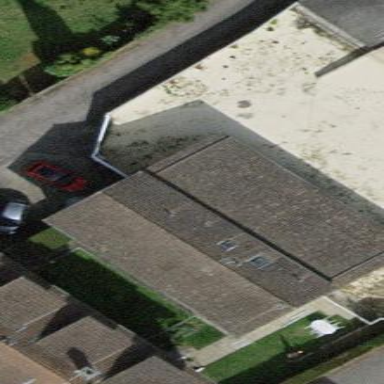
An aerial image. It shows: View of roof of building.